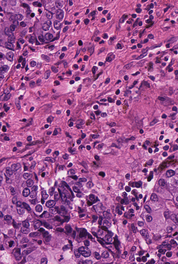
Tumor epithelial tissue: yes
Tumor-associated stroma tissue: yes
Normal tissue: no